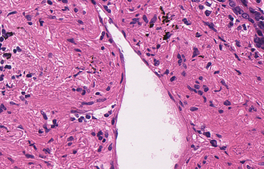
Tumor epithelial tissue: no
Tumor-associated stroma tissue: yes
Normal tissue: no